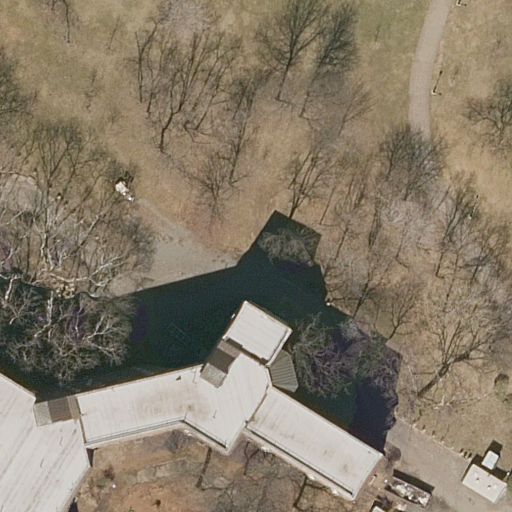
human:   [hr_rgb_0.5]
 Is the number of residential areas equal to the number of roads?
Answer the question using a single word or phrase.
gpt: no

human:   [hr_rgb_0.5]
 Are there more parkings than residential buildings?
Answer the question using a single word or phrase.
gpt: yes

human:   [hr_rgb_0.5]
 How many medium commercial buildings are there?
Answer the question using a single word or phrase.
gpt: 0

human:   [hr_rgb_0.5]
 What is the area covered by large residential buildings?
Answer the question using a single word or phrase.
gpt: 0m2

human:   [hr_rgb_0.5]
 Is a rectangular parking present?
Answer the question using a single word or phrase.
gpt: yes

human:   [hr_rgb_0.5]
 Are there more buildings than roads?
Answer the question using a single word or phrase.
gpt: no

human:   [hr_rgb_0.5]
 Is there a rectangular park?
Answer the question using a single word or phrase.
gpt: no

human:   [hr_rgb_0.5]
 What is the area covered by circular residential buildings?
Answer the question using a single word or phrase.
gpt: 0m2

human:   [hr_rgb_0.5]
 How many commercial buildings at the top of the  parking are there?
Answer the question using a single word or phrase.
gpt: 0

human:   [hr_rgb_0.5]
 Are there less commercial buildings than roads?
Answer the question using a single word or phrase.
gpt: yes

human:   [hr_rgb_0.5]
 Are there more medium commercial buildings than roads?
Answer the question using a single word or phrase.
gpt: no

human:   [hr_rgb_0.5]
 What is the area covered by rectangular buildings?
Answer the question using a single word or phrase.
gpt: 0m2

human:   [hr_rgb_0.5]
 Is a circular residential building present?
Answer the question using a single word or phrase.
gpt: no

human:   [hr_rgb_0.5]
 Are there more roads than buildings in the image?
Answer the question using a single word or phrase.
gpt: yes

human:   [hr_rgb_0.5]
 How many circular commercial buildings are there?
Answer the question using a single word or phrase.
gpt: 0

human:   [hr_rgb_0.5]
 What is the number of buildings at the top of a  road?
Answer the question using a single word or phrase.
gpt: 0

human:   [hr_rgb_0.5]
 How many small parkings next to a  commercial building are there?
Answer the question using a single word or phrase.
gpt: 0

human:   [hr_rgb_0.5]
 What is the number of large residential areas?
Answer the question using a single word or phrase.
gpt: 1

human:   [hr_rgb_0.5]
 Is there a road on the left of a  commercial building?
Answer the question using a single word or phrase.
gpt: no

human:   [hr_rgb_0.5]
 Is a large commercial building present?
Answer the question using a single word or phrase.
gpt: no

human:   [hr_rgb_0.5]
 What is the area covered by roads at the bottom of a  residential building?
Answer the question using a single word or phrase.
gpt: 0m2

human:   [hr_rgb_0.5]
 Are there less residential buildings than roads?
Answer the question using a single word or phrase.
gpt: yes

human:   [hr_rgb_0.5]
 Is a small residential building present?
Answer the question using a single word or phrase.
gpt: no

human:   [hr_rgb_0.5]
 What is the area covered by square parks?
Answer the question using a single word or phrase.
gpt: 0m2

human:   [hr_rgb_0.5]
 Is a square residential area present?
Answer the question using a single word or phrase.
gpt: no

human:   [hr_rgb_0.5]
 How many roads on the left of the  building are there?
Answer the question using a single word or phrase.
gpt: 0

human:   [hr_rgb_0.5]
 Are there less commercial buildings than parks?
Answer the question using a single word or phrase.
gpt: yes

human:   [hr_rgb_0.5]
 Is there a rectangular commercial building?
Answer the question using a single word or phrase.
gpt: no

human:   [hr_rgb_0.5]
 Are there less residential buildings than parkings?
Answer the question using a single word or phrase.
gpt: yes

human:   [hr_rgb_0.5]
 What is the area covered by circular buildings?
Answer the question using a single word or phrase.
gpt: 0m2

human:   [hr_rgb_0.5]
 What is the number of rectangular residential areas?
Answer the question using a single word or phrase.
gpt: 0

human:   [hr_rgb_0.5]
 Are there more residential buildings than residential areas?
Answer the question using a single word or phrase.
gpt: no

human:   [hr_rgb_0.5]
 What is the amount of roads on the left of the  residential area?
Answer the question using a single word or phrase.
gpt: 2

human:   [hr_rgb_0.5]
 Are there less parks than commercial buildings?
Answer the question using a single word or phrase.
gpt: no

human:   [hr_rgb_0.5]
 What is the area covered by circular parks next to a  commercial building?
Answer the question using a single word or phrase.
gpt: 0m2

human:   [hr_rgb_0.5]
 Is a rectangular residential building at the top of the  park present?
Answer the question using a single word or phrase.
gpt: no